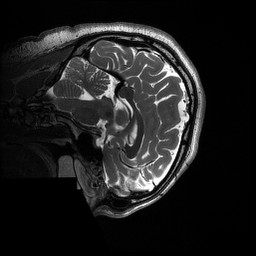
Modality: T2w
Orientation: sagittal
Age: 27
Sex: male